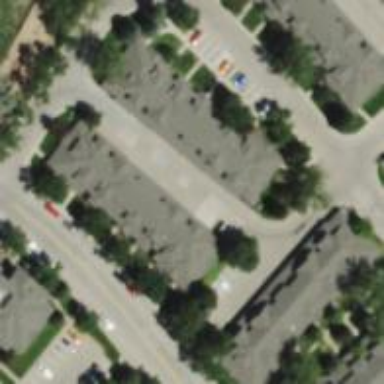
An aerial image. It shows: Terrace building.